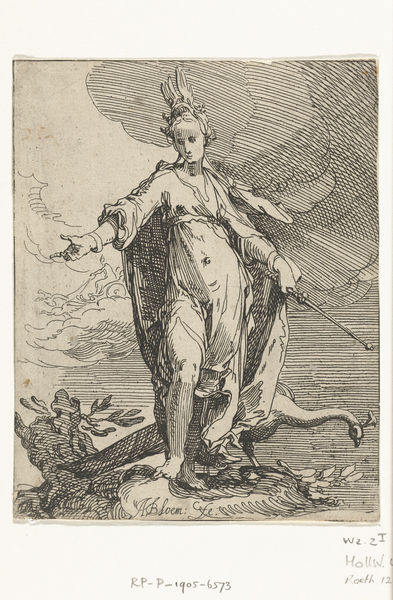
Titel: Juno
Künstler: Abraham Bloemaert
Standort: Amsterdam
Institution: Rijksmuseum
Schlagwörter: himmel, umhang, vogel, wolken, frankreich, frau, skizze, zeichnung, wolke, arm, falten, wind, gewand, stehend, gans, stab, grafik, linien, nabel, druck, schraffuren, radierung, strich, pfau, göttin, truthahn, armreif, gestreckt, kreuzschraffur, freiheitsstatue, rradierung